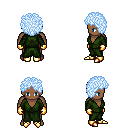
a pixel art fantasy rpg character, male body template, human, dark skin, green robe, metal pants, white cyan curly afro hairstyle, gold gloves, gold boots, four views (front, back, left, right), 2x2 character sprite sheet, small pixel art, hard edges, no anti-aliasing